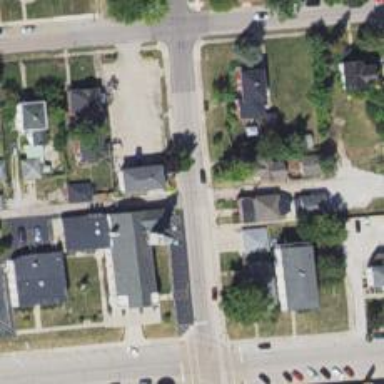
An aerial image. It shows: Alley classified as service road.